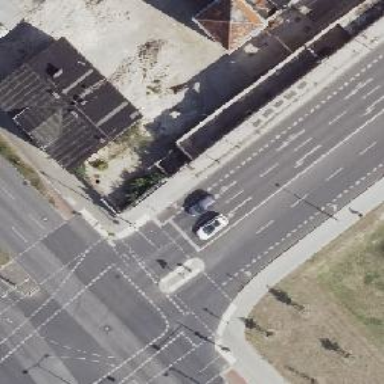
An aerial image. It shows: Road with traffic signals.